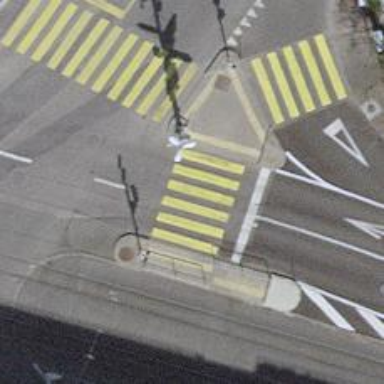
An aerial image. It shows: Road crossing with traffic signals.